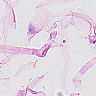
Metastatic tissue present: no